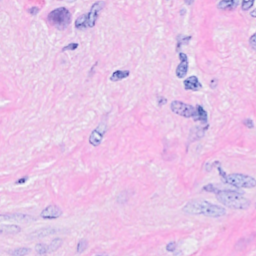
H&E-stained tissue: Breast